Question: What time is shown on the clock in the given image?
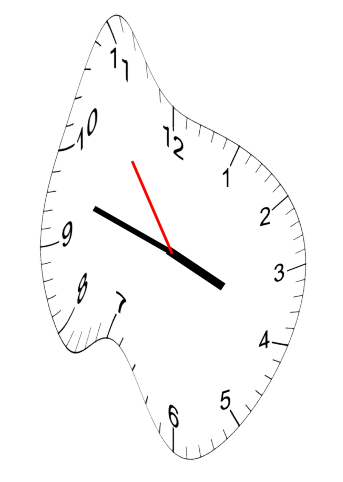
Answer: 03:47:54